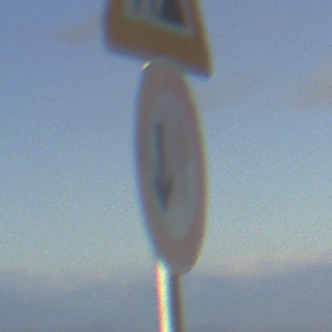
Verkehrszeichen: VorrangDesGegenverkehrs
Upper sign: Arbeitsstelle
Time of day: SunriseSunset
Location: Outdoor (Nature)
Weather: PartlyCloudy
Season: NotSpecified
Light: Natural